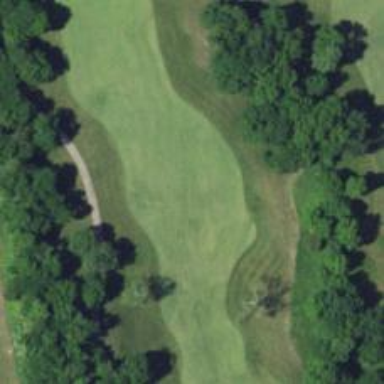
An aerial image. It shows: View of golf hole.